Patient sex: M
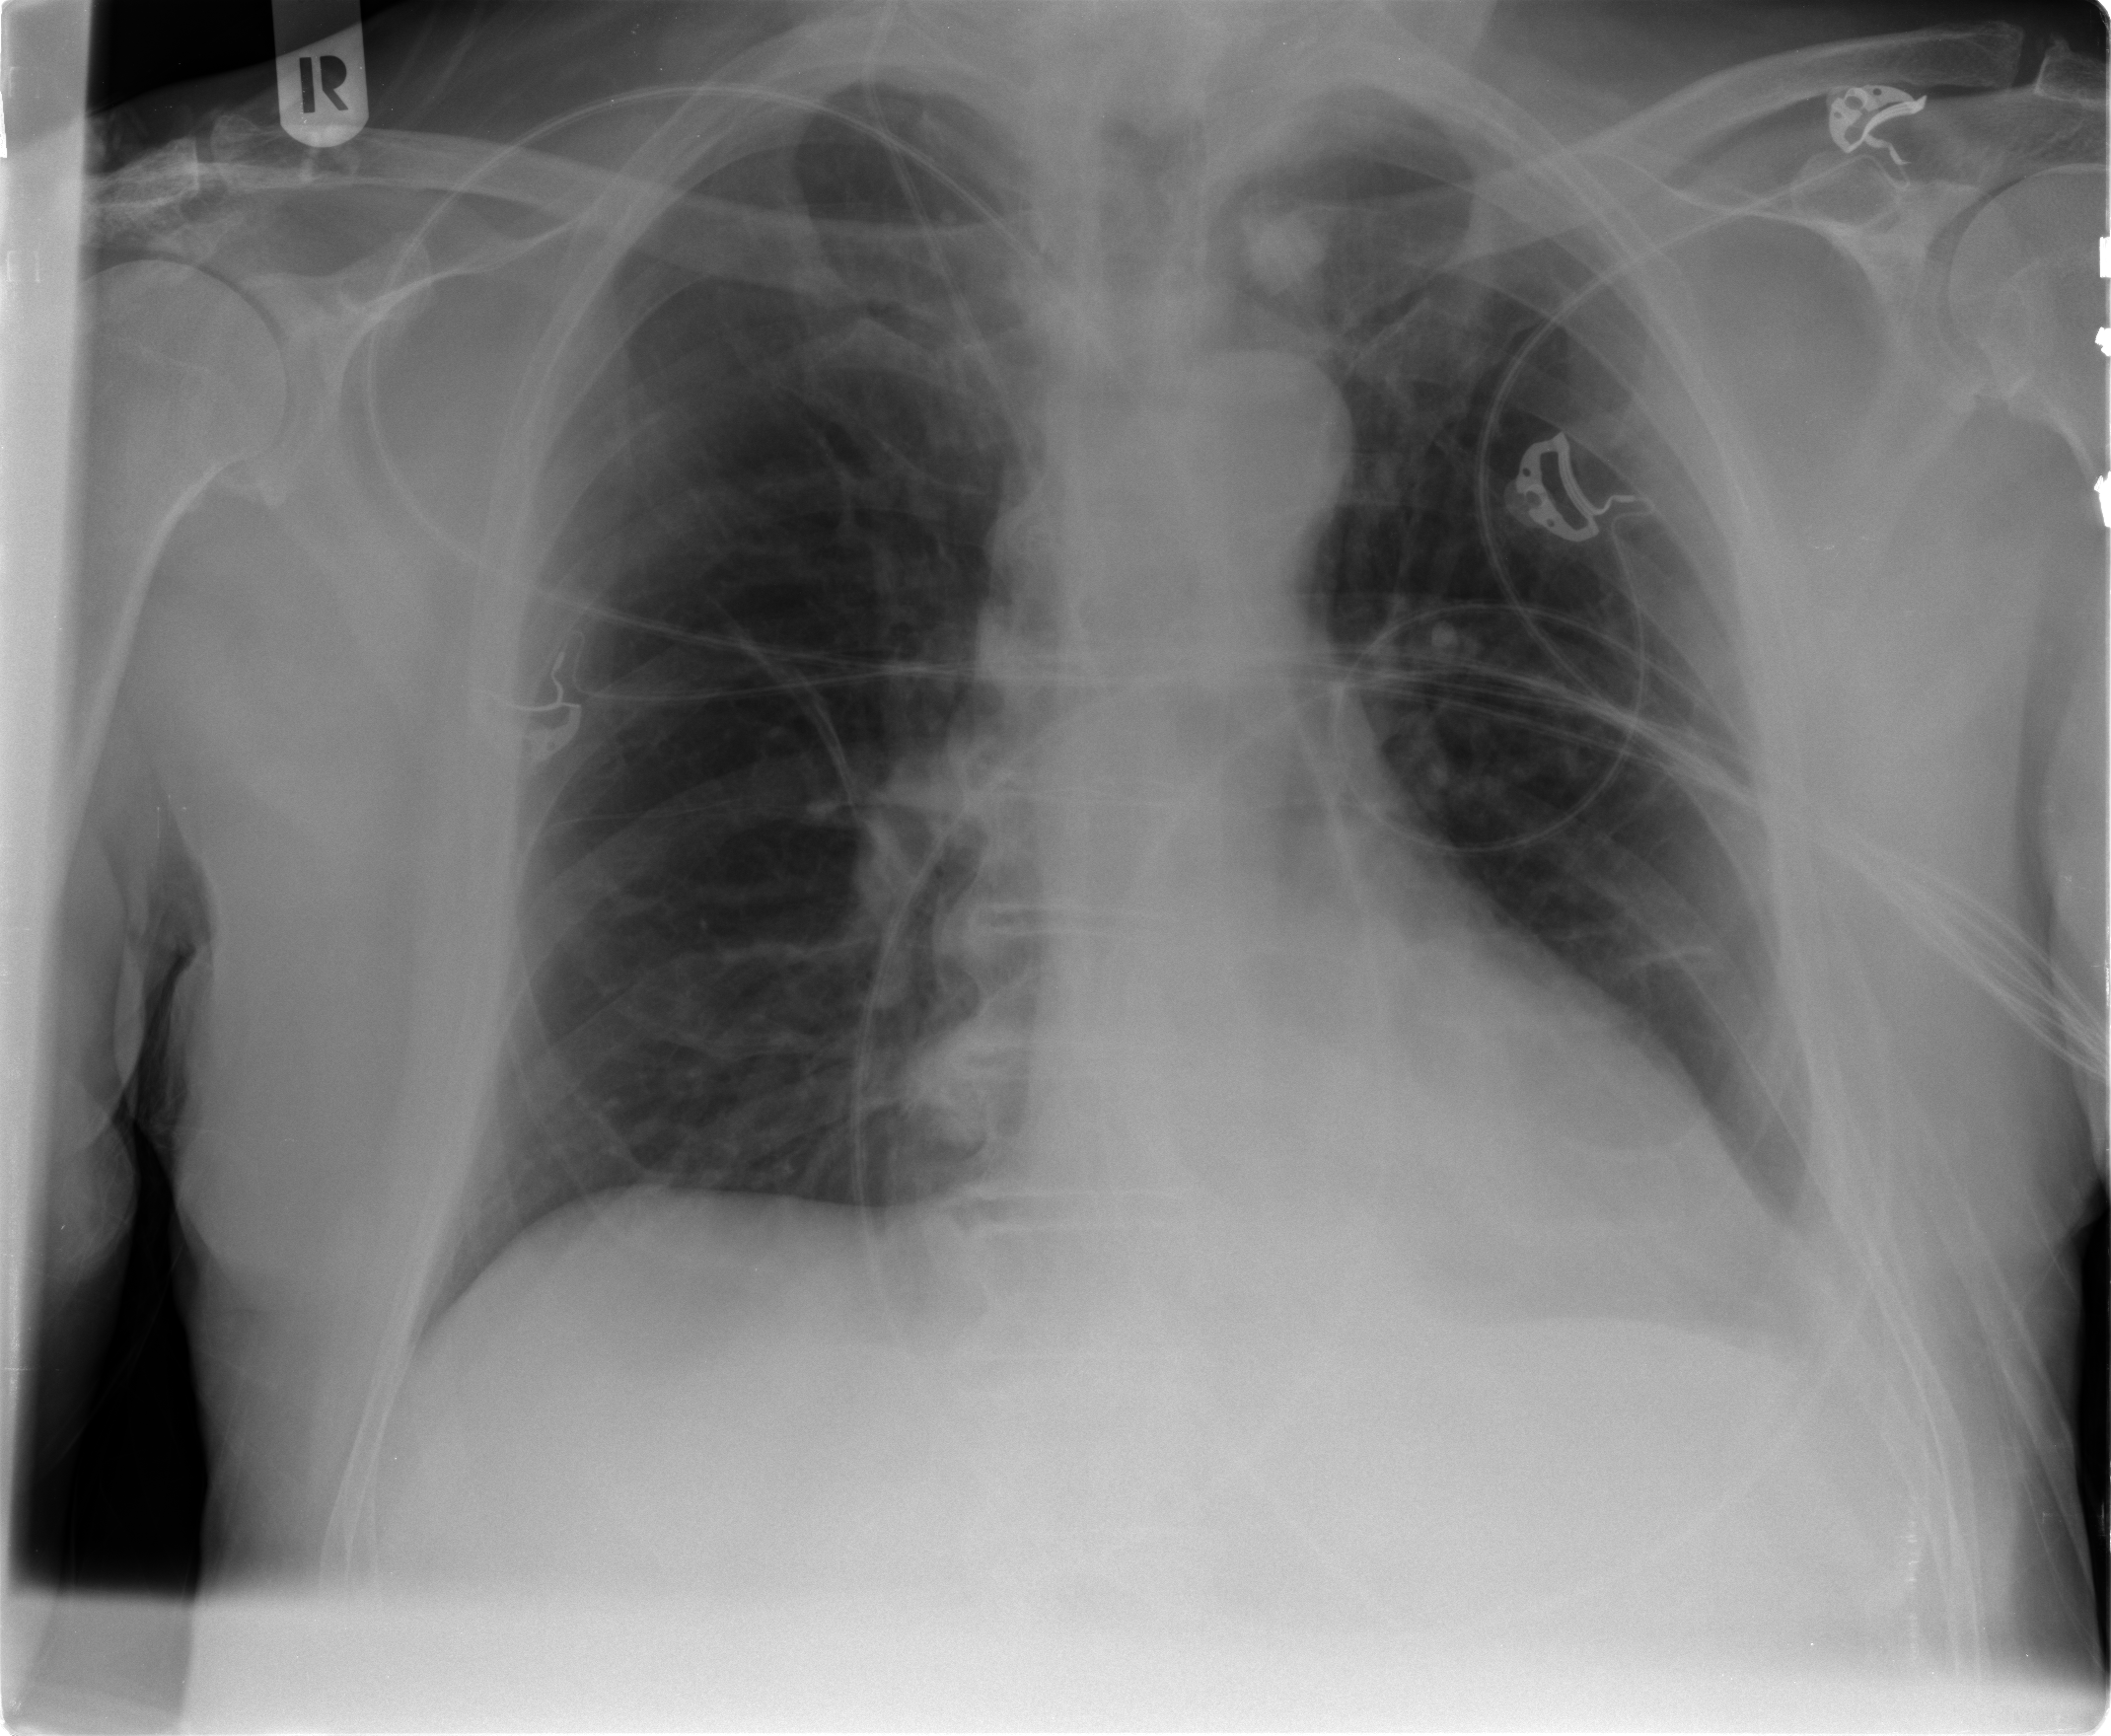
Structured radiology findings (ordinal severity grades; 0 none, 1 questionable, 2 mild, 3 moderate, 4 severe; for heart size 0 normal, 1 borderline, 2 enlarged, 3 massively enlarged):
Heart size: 1
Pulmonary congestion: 1
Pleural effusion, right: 0
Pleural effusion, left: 1
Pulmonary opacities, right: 0
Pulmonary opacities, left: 0
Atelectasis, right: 2
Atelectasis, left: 0